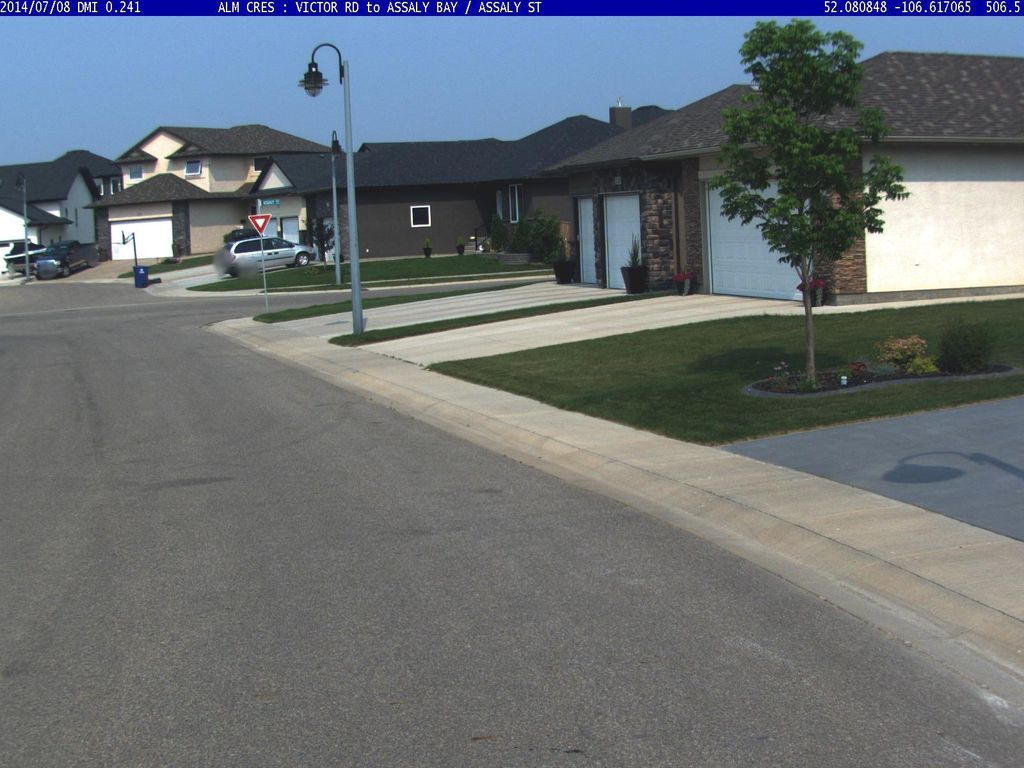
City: saskatoon